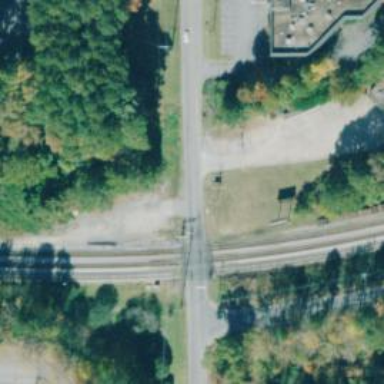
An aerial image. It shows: Level crossing on the railway with lights.